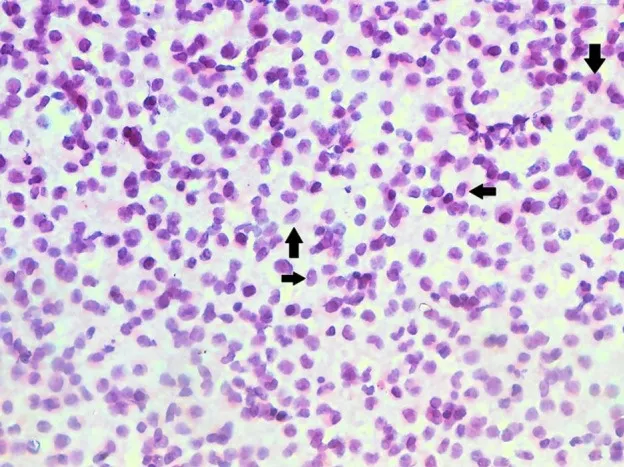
May Grunwald - Giemsa (MGG) stained smears from the FNAC of temporal swelling reveal a monomorphous population of cells composed of intermediate-sized cells with pinkish granular cytoplasm and prominent nucleoli (arrows), suggesting overall features to be of a hematolymphoid malignancy in a known case of APML (400x).
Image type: pathology (giemsa)